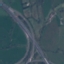
Land use / land cover: Highway